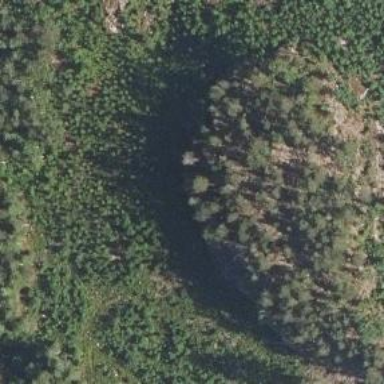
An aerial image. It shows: Natural cliff.